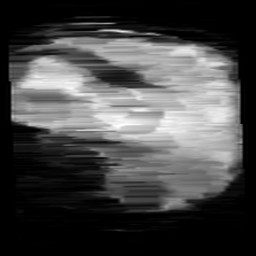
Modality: minIP
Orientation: sagittal
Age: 10
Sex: male
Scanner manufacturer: siemens
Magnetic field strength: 3 T
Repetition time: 0.027 s
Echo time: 0.02 s